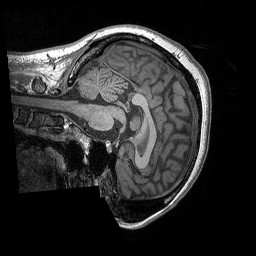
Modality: T1w
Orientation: sagittal
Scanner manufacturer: siemens
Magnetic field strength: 3 T
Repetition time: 2.3 s
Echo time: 0.00298 s